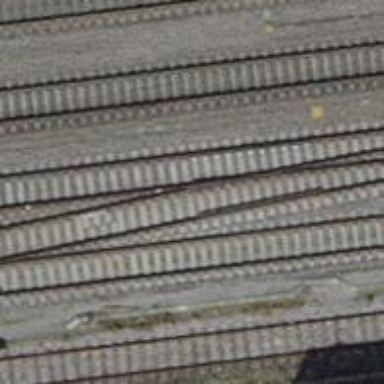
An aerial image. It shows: Railway siding with one electrified track and contact line.